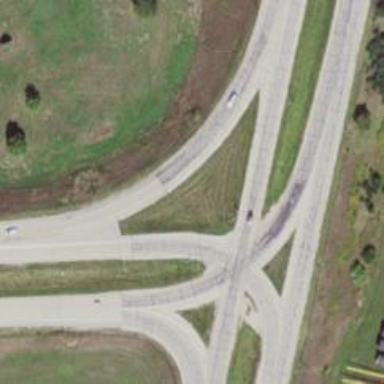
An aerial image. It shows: Primary link highway.